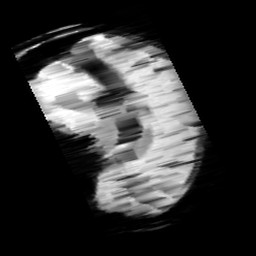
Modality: minIP
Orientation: sagittal
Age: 10
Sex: male
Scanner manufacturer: siemens
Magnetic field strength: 3 T
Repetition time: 0.027 s
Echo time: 0.02 s